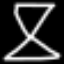
Label: hourglass